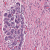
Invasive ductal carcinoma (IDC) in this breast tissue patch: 0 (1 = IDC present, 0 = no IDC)